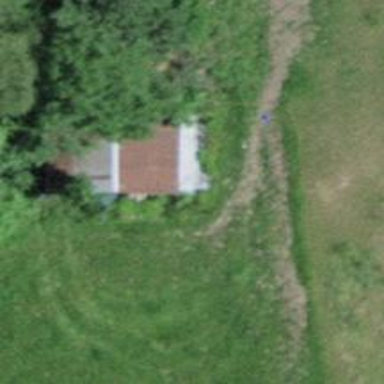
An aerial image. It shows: Cabin is depicted in the image.